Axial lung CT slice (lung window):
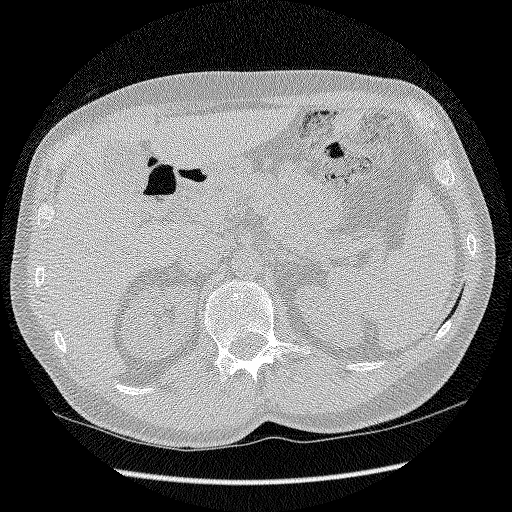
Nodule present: no